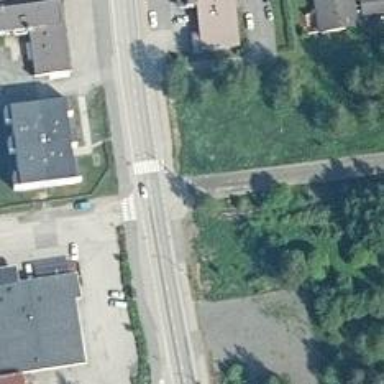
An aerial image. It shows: Residential road.